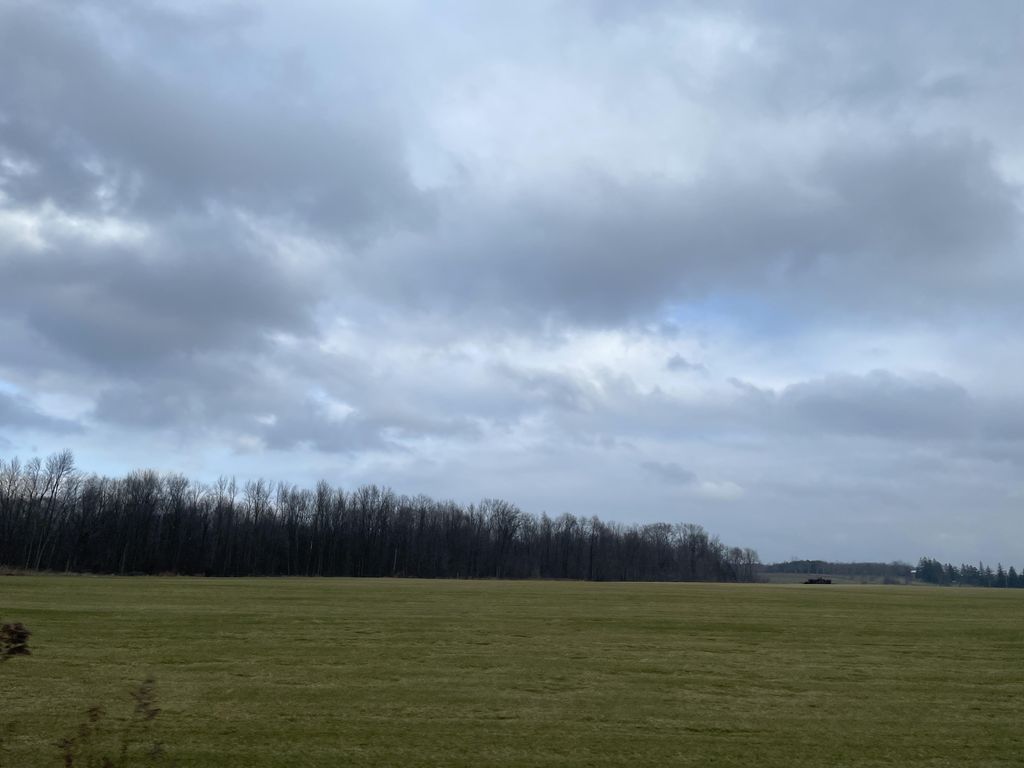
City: kitchener-waterloo